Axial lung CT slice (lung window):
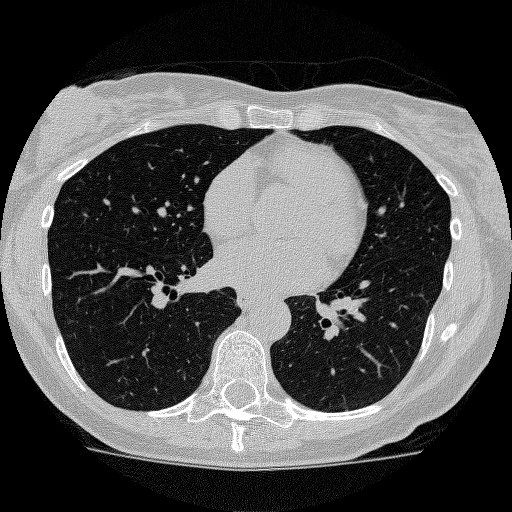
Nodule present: no